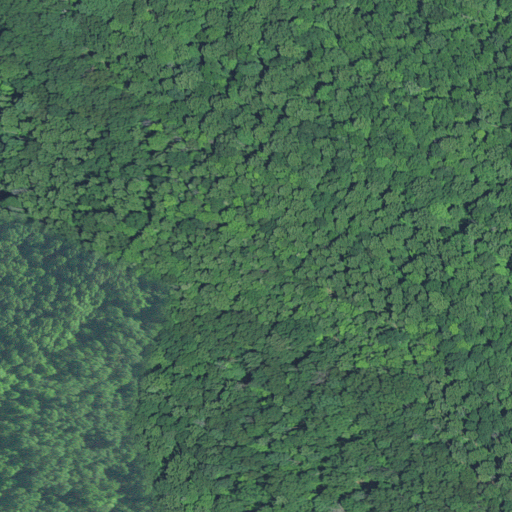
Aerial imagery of ridge(s) in West Virginia named Kee Ridge containing only deciduous forest